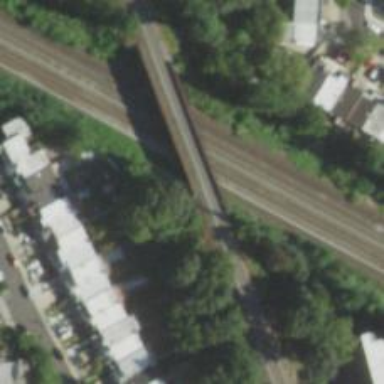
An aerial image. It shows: Railway bridge.